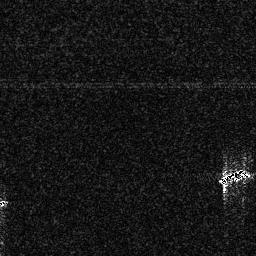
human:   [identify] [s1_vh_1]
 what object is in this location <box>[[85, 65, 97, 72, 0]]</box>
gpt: <ref>1 medium ship at the right</ref>